Interaction volume radius: 5 \u00c5
Interaction volume height: 35 \u00c5
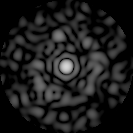
Disorder parameter: 0.8474